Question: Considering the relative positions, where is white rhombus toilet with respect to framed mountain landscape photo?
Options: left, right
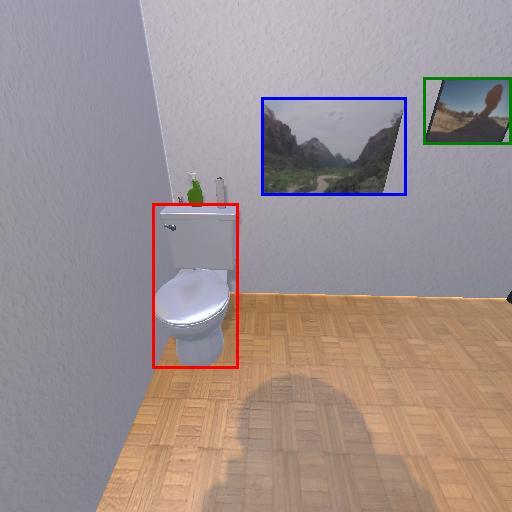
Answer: left